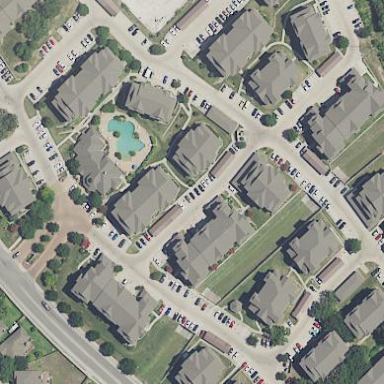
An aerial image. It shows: Residential area with apartments.